Interaction volume radius: 5 \u00c5
Interaction volume height: 20 \u00c5
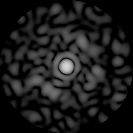
Disorder parameter: 0.8606